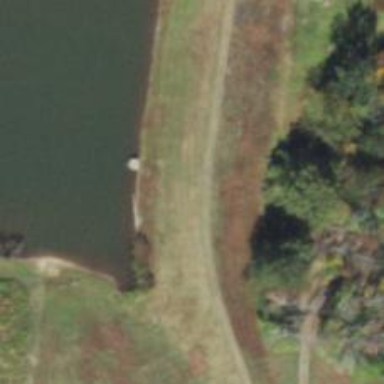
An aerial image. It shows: Dam across waterway.